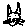
Label: cat